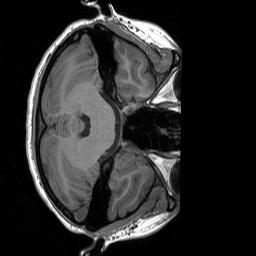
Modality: T1w
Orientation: axial
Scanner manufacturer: siemens
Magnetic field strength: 3 T
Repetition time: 1.76 s
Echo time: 0.0022 s